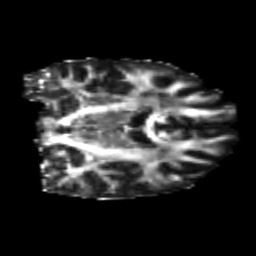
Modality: FA
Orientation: coronal
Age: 25
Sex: male
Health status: healthy
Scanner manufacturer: philips
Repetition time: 7.478 s
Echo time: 0.08753 s